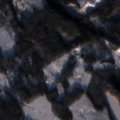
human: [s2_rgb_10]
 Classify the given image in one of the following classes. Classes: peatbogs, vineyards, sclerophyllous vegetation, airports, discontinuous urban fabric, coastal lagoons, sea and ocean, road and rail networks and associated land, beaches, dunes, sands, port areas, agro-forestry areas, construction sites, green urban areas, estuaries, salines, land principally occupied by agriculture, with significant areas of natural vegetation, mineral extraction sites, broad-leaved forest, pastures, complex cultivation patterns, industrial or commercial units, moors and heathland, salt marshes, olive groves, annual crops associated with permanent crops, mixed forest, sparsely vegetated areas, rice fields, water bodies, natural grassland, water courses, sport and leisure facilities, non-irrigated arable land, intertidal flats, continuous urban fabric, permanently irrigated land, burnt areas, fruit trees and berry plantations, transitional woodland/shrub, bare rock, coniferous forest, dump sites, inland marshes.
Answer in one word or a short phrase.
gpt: coniferous forest, mixed forest, transitional woodland/shrub